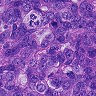
Metastatic tissue present: yes